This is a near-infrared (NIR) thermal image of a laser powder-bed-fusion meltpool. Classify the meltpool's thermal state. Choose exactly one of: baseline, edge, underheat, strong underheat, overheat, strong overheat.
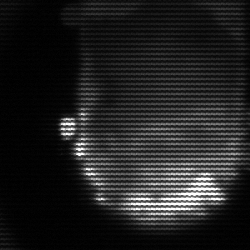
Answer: baseline